Question: Im showing a popup alert activity, when select a notification from tray.
But on top it's showing the App name (MCP), with improper alignment.

I don't want the top part, just a normal dialog.
Manifest:
'''
<activity
android:name=".activity.AlertDialogActivity"
android:configChanges="orientation|locale|screenSize|uiMode|fontScale"
android:excludeFromRecents="true"
android:theme="@style/AlertDialogTheme" />
'''
Style:
'''
<style name="AlertDialogTheme" parent="Theme.AppCompat.Dialog">
<item name="android:windowNoTitle">true</item>
</style>
'''
Alert activity:
'''
public class AlertDialogActivity extends AppCompatActivity {
@Override
protected void onCreate(Bundle savedInstanceState) {
super.onCreate(savedInstanceState);
setContentView(R.layout.activity_alert_dialog);
this.setFinishOnTouchOutside(false);
String message = getIntent().getExtras().getString("message");
TextView tvPushMessage = (TextView) findViewById(R.id.tvAlertMessage);
tvPushMessage.setText(message);
Button btnPushOk = (Button) findViewById(R.id.btnAlertOk);
btnPushOk.setOnClickListener(new View.OnClickListener() {
@Override
public void onClick(View view) {
finish();
}
});
}
'''
Layout:
'''
<?xml version="1.0" encoding="utf-8"?>
<RelativeLayout xmlns:android="http://schemas.android.com/apk/res/android"
android:layout_width="200dp"
android:layout_height="wrap_content"
android:background="@drawable/background_round_rectangle"
android:padding="@dimen/activity_vertical_margin">
<TextView
android:id="@+id/tvAlertMessage"
android:layout_width="wrap_content"
android:layout_height="wrap_content"
android:layout_centerHorizontal="true"
android:layout_marginTop="10dp"
android:text="Message"
android:textAppearance="?android:attr/textAppearanceMedium"
android:textColor="@color/black" />;
<Button
android:id="@+id/btnAlertOk"
android:layout_width="wrap_content"
android:layout_height="30dp"
android:layout_below="@id/tvAlertMessage"
android:layout_centerHorizontal="true"
android:layout_marginTop="20dp"
android:background="@drawable/btn_use"
android:text="@string/ok"
android:textColor="@color/white" />
</RelativeLayout>'
'''
Also tried:
'''
requestWindowFeature(Window.FEATURE_NO_TITLE);
'''
and:
'''
getWindow().setFeatureDrawableResource(Window.FEATURE_NO_TITLE, android.R.drawable.ic_dialog_alert)
'''
before 'setContentView()'
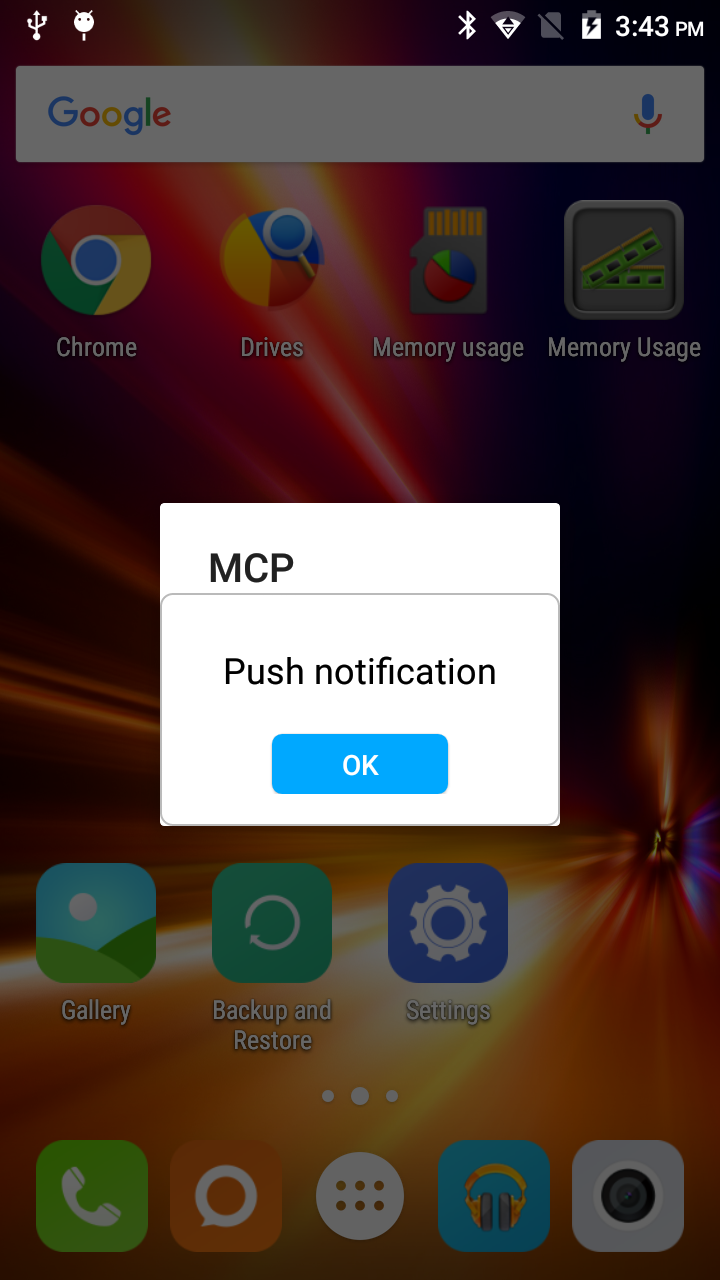
Answer: '<item name="windowNoTitle">true</item> <item name="windowActionBar">false</item>'
'getSupportActionBar().hide();'